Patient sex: F
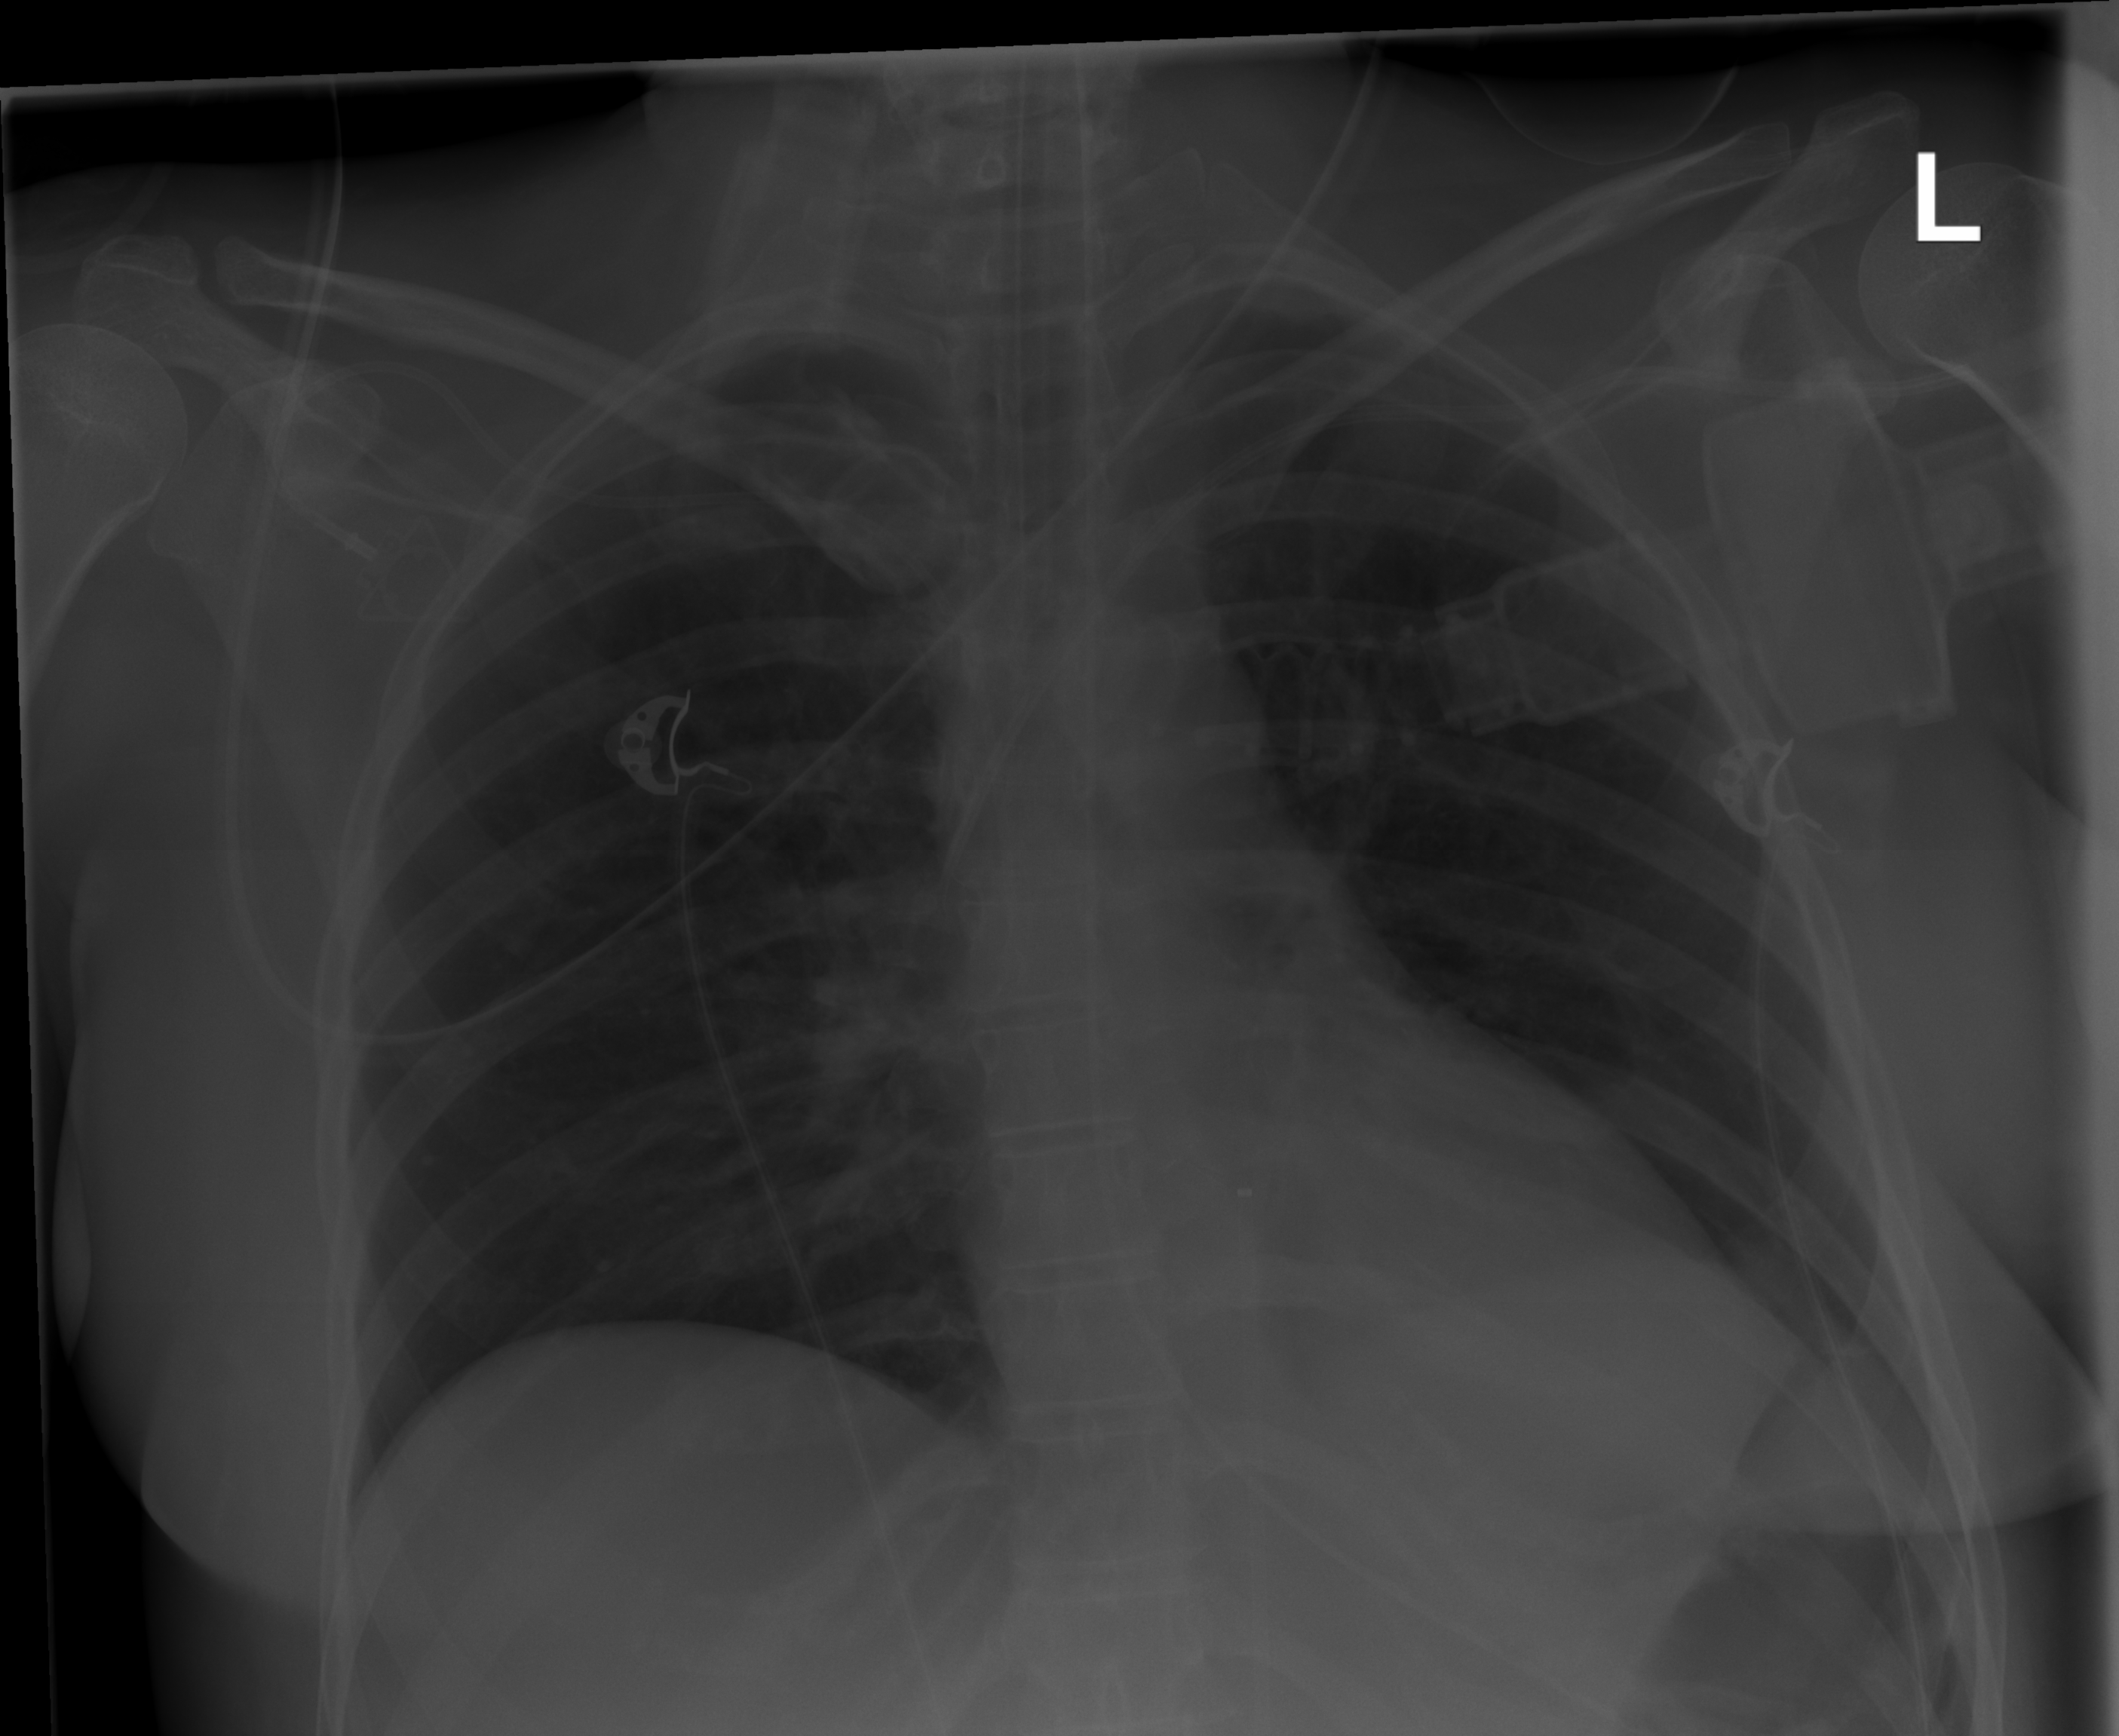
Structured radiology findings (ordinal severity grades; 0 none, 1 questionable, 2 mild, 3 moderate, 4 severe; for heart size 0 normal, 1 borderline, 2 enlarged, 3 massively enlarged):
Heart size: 0
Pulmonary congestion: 0
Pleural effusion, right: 0
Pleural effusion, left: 0
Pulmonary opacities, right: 0
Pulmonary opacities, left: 0
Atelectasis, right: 0
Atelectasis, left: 2